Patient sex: M
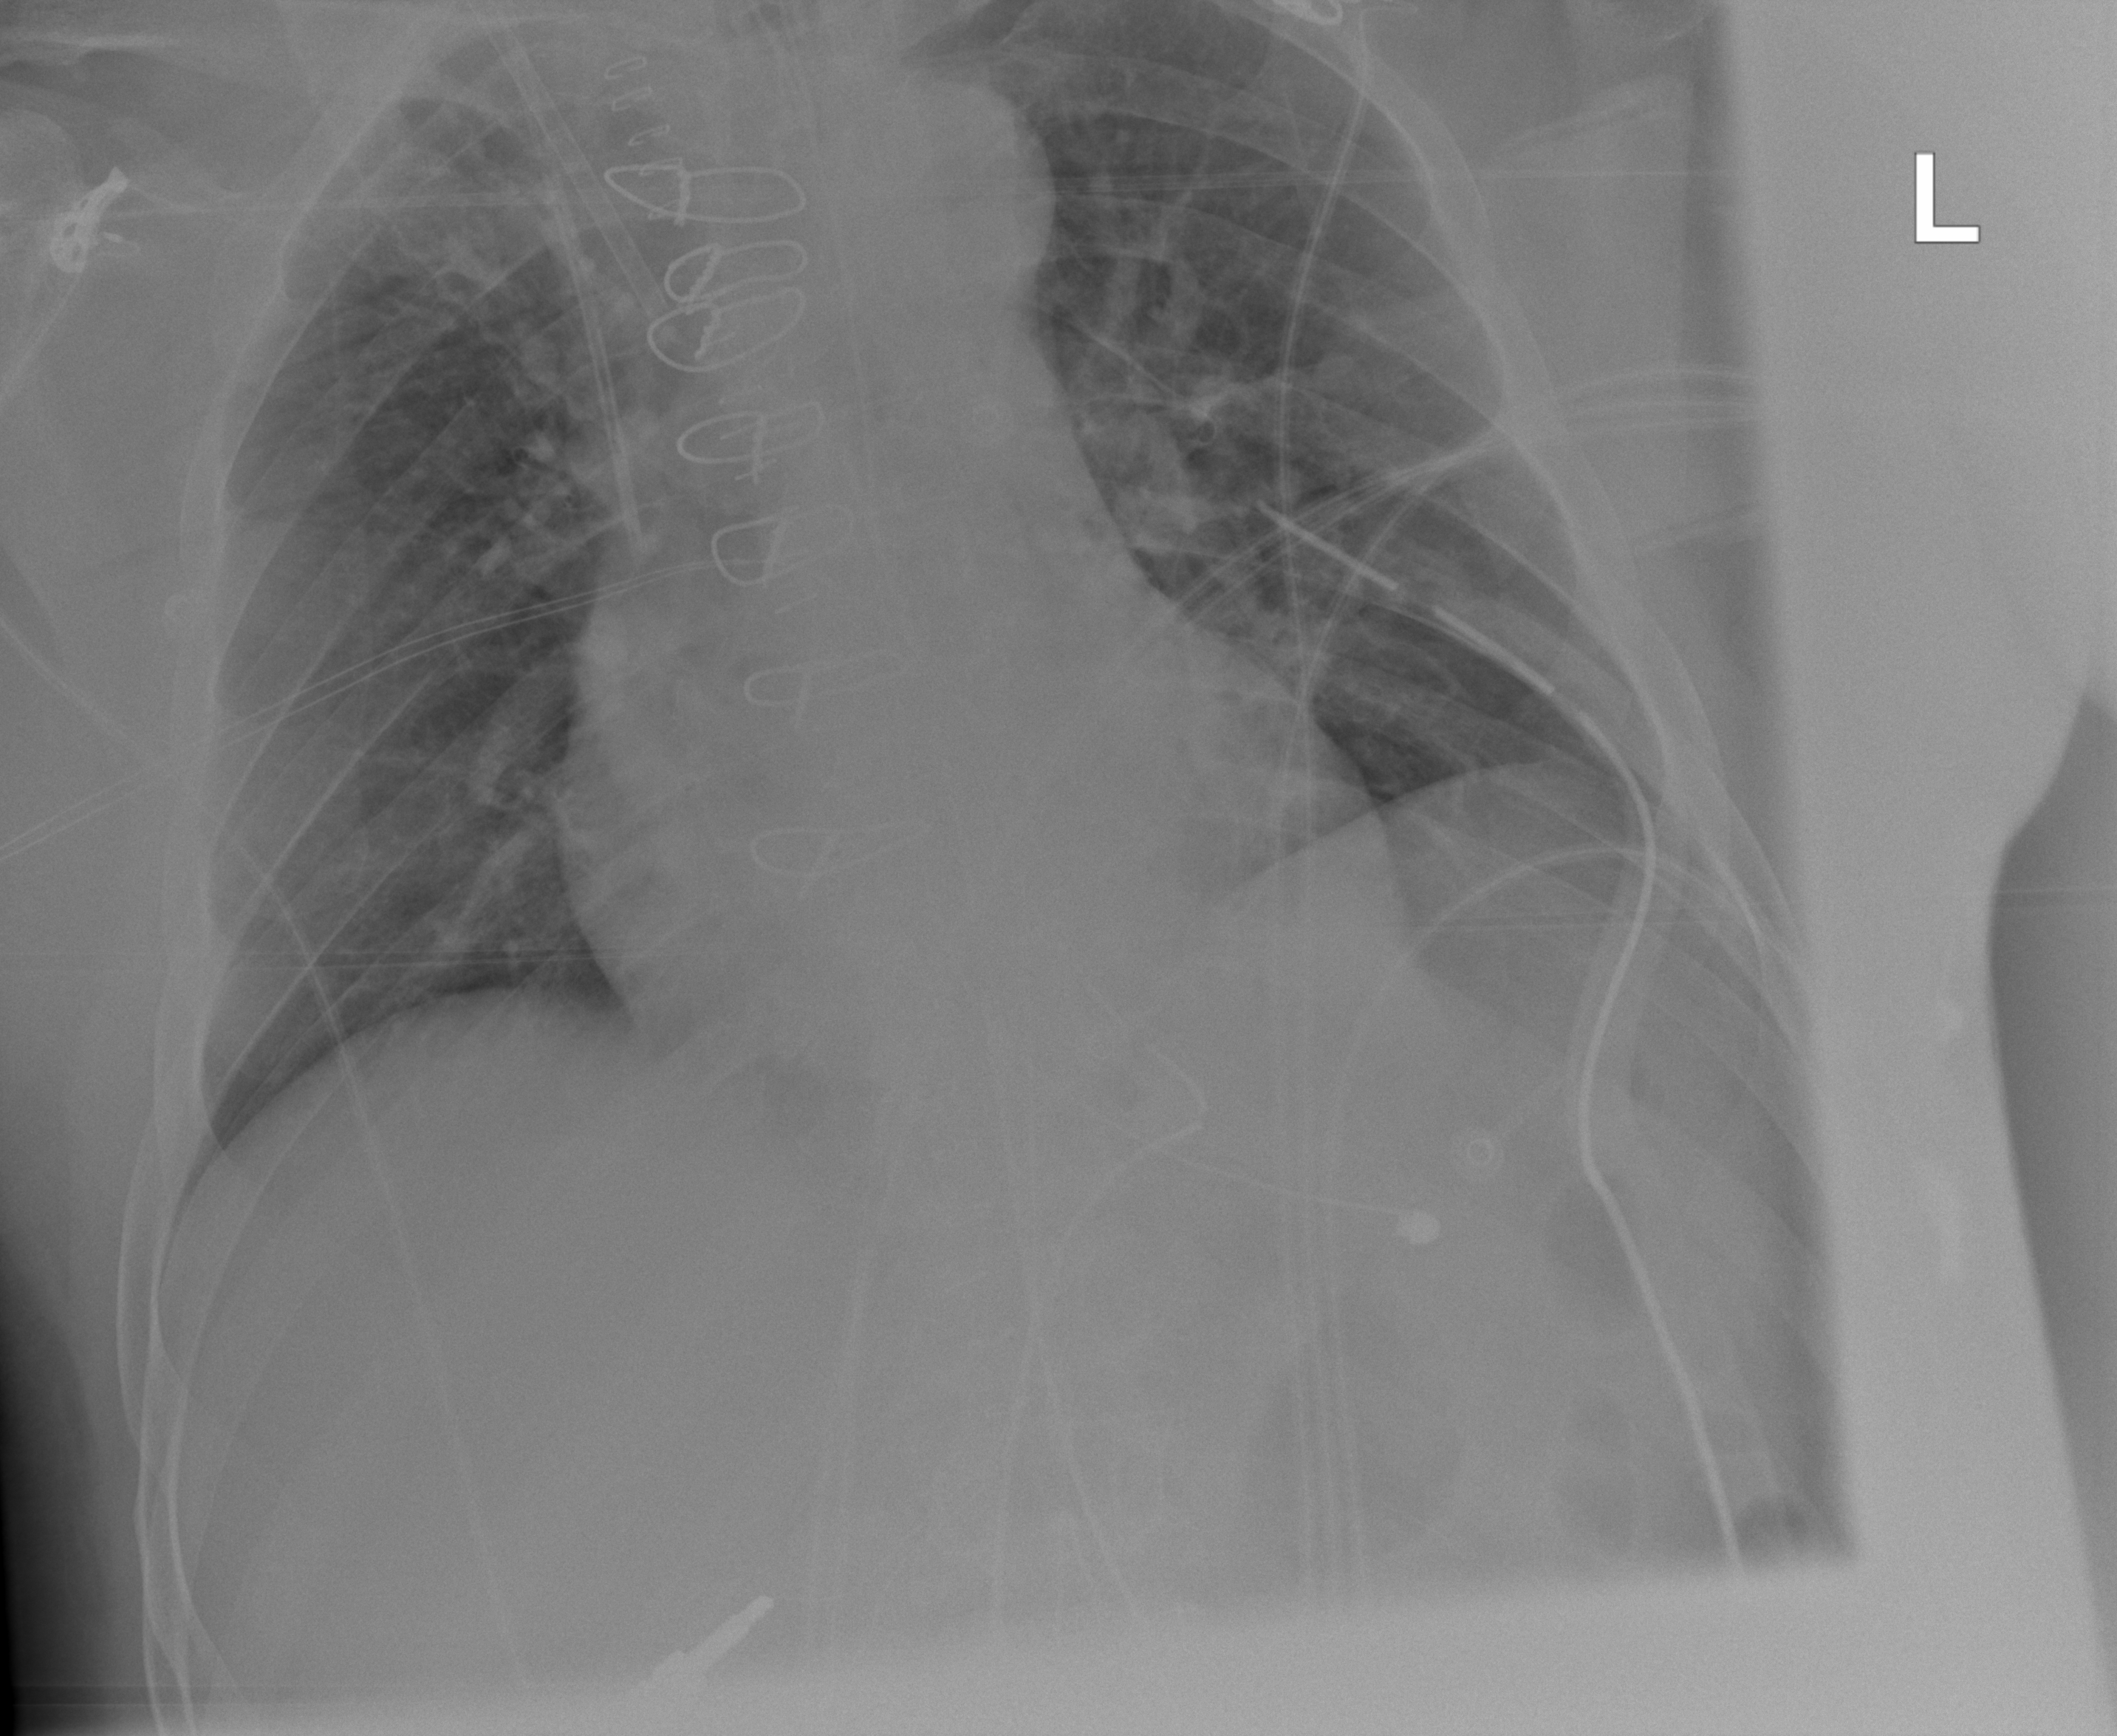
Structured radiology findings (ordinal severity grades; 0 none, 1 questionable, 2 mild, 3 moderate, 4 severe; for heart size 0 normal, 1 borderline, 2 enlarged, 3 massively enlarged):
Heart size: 1
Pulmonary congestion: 0
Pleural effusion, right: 0
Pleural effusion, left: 0
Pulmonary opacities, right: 0
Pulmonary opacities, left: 0
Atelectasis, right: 2
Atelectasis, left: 0